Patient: sex M, age 74
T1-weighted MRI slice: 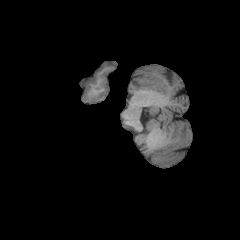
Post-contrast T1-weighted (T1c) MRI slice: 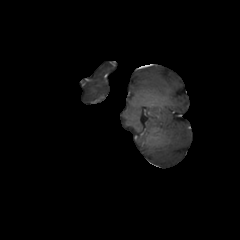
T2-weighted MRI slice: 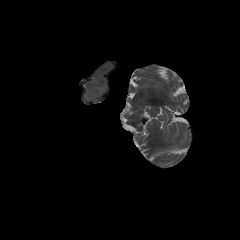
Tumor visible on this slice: no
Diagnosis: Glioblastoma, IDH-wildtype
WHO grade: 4